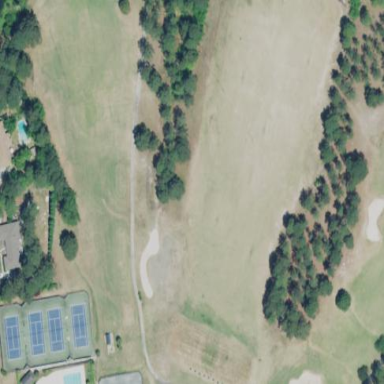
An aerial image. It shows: Grassy area designated for driving range golf.